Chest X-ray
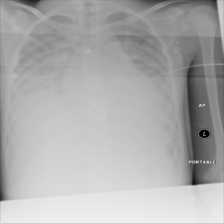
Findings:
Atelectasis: positive
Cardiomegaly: negative
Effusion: negative
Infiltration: negative
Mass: negative
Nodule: negative
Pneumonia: negative
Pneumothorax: negative
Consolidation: negative
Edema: negative
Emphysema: negative
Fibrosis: negative
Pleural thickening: negative
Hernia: negative